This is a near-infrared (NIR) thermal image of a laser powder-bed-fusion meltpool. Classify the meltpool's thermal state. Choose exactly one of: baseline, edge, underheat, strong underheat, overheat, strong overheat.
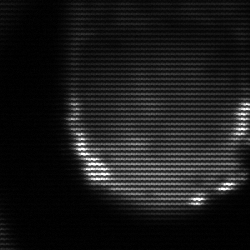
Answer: edge